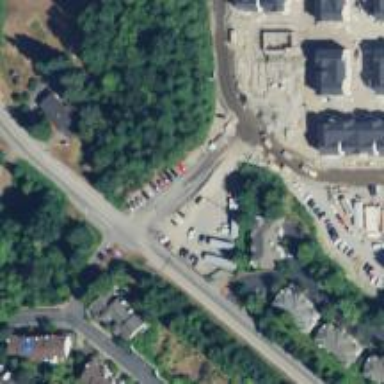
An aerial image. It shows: Tertiary road leading to roundabout junction.